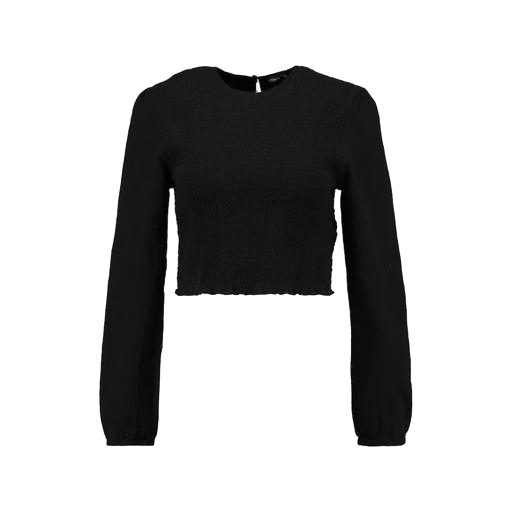
black long-sleeve crop top, black long sleeved crop top, black crop l/s tee, white background